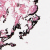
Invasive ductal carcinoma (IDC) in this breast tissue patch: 0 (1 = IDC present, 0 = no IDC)